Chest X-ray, PA view. Patient: 35 years old, sex M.
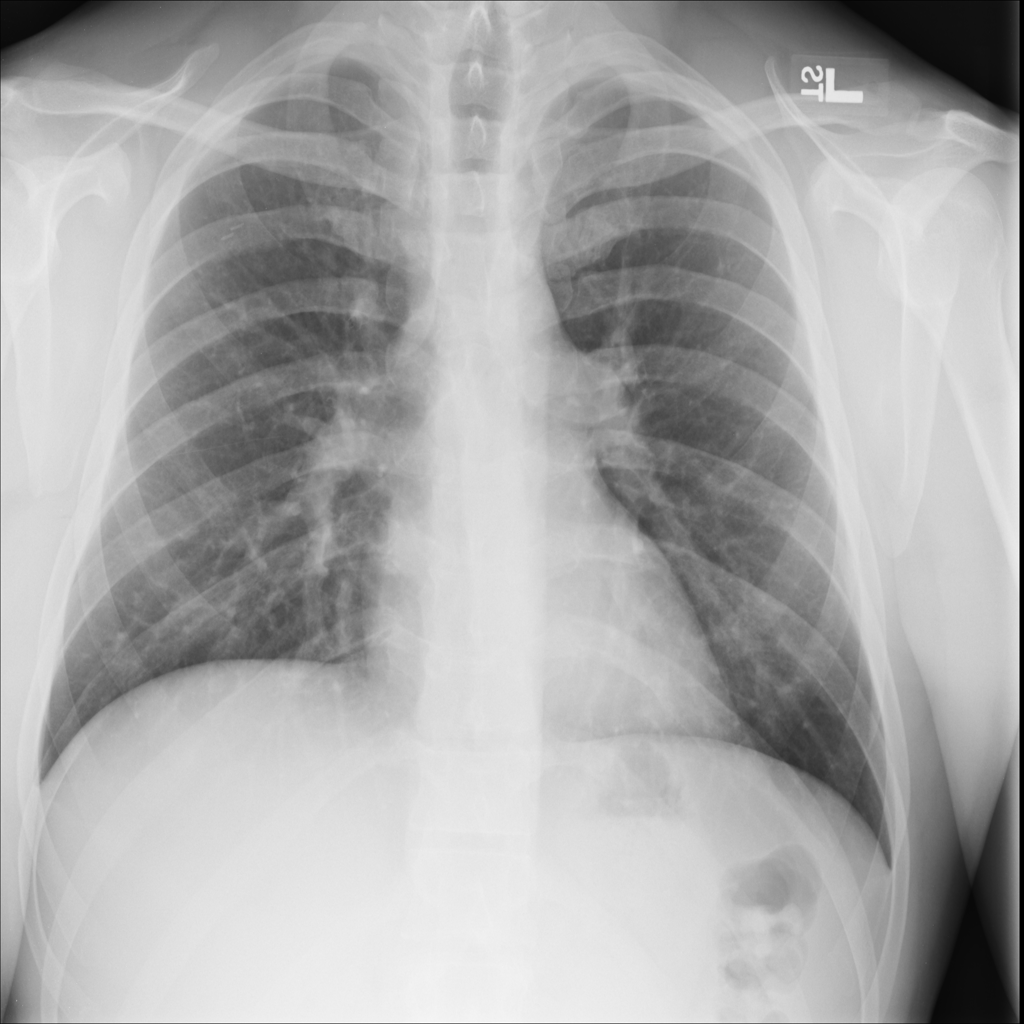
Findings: Nodule